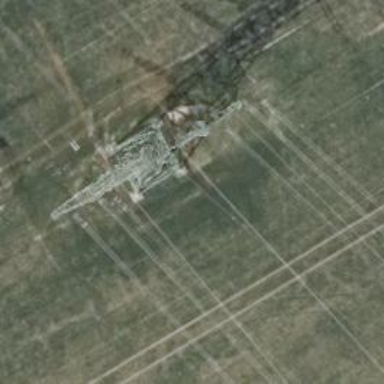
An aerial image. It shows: Three power lines with cables.